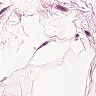
Metastatic tissue present: no